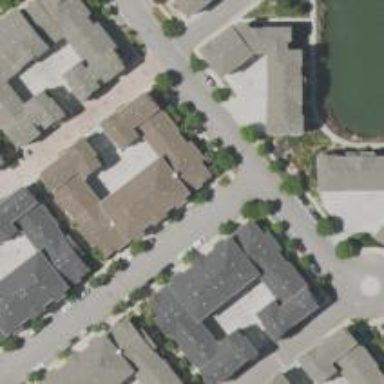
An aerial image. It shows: Residential building.